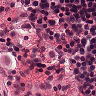
Metastatic tissue present: no